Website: macys
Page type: added-to-cart
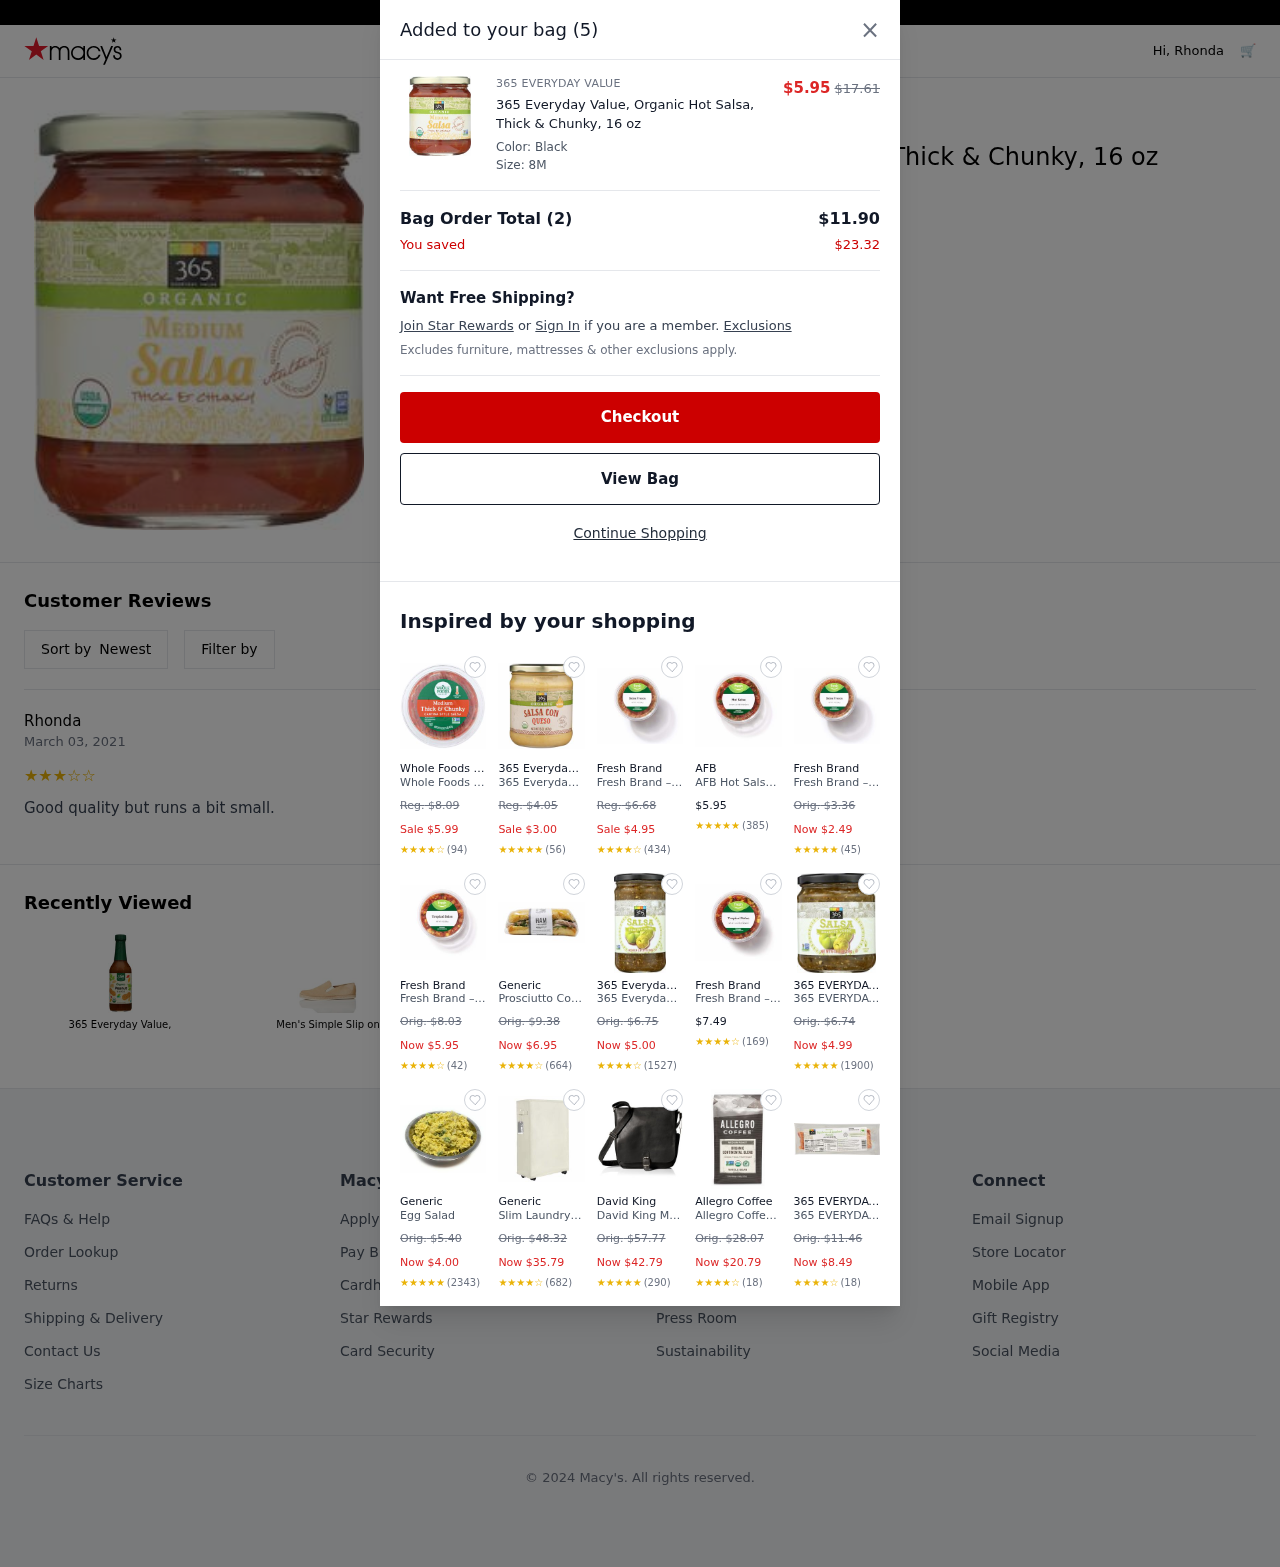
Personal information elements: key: PII_FIRSTNAME
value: Rhonda
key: PII_REVIEW
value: Good quality but runs a bit small.
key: PII_USER_RATING
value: ★
★
★
★
☆
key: PII_USER_RATING
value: ★
★
★
★
★
Product elements: key: PRODUCT1_BRAND
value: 365 Everyday Value
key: PRODUCT1_NAME
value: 365 Everyday Value, Organic Hot Salsa, Thick & Chunky, 16 oz
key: PRODUCT1_PRICE
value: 5.95
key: PRODUCT18_NAME
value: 365 Everyday Value,
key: PRODUCT19_NAME
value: Men's Simple Slip on
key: PRODUCT1_ORIGINAL_PRICE
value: $17.61
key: PRODUCT2_BRAND
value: Whole Foods Market
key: PRODUCT2_NAME
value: Whole Foods Market, Salsa Medium Cantina Style, 16 Ounce
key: PRODUCT2_ORIGINAL_PRICE
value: Reg. $8.09
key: PRODUCT2_PRICE
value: Sale $5.99
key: PRODUCT2_RATING
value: ★
★
★
★
☆
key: PRODUCT2_NUM_RATINGS
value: (94)
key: PRODUCT3_BRAND
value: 365 Everyday Value
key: PRODUCT3_NAME
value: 365 Everyday Value, Organic Salsa Con Queso, 15 Oz
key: PRODUCT3_ORIGINAL_PRICE
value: Reg. $4.05
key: PRODUCT3_PRICE
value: Sale $3.00
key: PRODUCT3_RATING
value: ★
★
★
★
★
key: PRODUCT3_NUM_RATINGS
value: (56)
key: PRODUCT4_BRAND
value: Fresh Brand
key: PRODUCT4_NAME
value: Fresh Brand – Salsa Fresca, 14 oz
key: PRODUCT4_ORIGINAL_PRICE
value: Reg. $6.68
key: PRODUCT4_PRICE
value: Sale $4.95
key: PRODUCT4_RATING
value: ★
★
★
★
☆
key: PRODUCT4_NUM_RATINGS
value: (434)
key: PRODUCT5_BRAND
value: AFB
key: PRODUCT5_NAME
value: AFB Hot Salsa, 17 oz
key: PRODUCT5_PRICE
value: $5.95
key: PRODUCT5_RATING
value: ★
★
★
★
★
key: PRODUCT5_NUM_RATINGS
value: (385)
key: PRODUCT6_BRAND
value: Fresh Brand
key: PRODUCT6_NAME
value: Fresh Brand – Salsa Fresca, 14 oz
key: PRODUCT6_ORIGINAL_PRICE
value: Orig. $3.36
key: PRODUCT6_PRICE
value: Now $2.49
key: PRODUCT6_RATING
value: ★
★
★
★
★
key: PRODUCT6_NUM_RATINGS
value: (45)
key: PRODUCT7_BRAND
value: Fresh Brand
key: PRODUCT7_NAME
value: Fresh Brand – Tropical Salsa, 9 oz
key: PRODUCT7_ORIGINAL_PRICE
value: Orig. $8.03
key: PRODUCT7_PRICE
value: Now $5.95
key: PRODUCT7_RATING
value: ★
★
★
★
☆
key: PRODUCT7_NUM_RATINGS
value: (42)
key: PRODUCT8_BRAND
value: Generic
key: PRODUCT8_NAME
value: Prosciutto Cotto Ham & Salsa Verde Sandwich, 9.63 oz
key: PRODUCT8_ORIGINAL_PRICE
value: Orig. $9.38
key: PRODUCT8_PRICE
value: Now $6.95
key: PRODUCT8_RATING
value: ★
★
★
★
☆
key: PRODUCT8_NUM_RATINGS
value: (664)
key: PRODUCT9_BRAND
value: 365 Everyday Value
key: PRODUCT9_NAME
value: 365 Everyday Value, Roasted Verde Salsa, 24 oz
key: PRODUCT9_ORIGINAL_PRICE
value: Orig. $6.75
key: PRODUCT9_PRICE
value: Now $5.00
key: PRODUCT9_RATING
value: ★
★
★
★
☆
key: PRODUCT9_NUM_RATINGS
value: (1527)
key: PRODUCT10_BRAND
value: Fresh Brand
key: PRODUCT10_NAME
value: Fresh Brand – Tropical Salsa, 17 oz
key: PRODUCT10_PRICE
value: $7.49
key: PRODUCT10_RATING
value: ★
★
★
★
☆
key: PRODUCT10_NUM_RATINGS
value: (169)
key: PRODUCT11_BRAND
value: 365 EVERYDAY VALUE
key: PRODUCT11_NAME
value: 365 EVERYDAY VALUE Roasted Verde Salsa, 16 OZ
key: PRODUCT11_ORIGINAL_PRICE
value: Orig. $6.74
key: PRODUCT11_PRICE
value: Now $4.99
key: PRODUCT11_RATING
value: ★
★
★
★
★
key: PRODUCT11_NUM_RATINGS
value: (1900)
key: PRODUCT12_BRAND
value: Generic
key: PRODUCT12_NAME
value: Egg Salad
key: PRODUCT12_ORIGINAL_PRICE
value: Orig. $5.40
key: PRODUCT12_PRICE
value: Now $4.00
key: PRODUCT12_RATING
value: ★
★
★
★
★
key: PRODUCT12_NUM_RATINGS
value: (2343)
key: PRODUCT13_BRAND
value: Generic
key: PRODUCT13_NAME
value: Slim Laundry Basket on Wheels Tall Rolling Laundry Hamper Collapsible Dirty Clothes Hamper Thin Narr
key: PRODUCT13_ORIGINAL_PRICE
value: Orig. $48.32
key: PRODUCT13_PRICE
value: Now $35.79
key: PRODUCT13_RATING
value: ★
★
★
★
☆
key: PRODUCT13_NUM_RATINGS
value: (682)
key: PRODUCT14_BRAND
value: David King
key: PRODUCT14_NAME
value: David King Men's Vertical Messenger, Black
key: PRODUCT14_ORIGINAL_PRICE
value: Orig. $57.77
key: PRODUCT14_PRICE
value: Now $42.79
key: PRODUCT14_RATING
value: ★
★
★
★
★
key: PRODUCT14_NUM_RATINGS
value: (290)
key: PRODUCT15_BRAND
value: Allegro Coffee
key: PRODUCT15_NAME
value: Allegro Coffee Organic Continental Blend Whole Bean Coffee, 12 oz
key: PRODUCT15_ORIGINAL_PRICE
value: Orig. $28.07
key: PRODUCT15_PRICE
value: Now $20.79
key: PRODUCT15_RATING
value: ★
★
★
★
☆
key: PRODUCT15_NUM_RATINGS
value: (18)
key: PRODUCT16_BRAND
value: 365 EVERYDAY VALUE
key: PRODUCT16_NAME
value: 365 EVERYDAY VALUE Thick Cut Uncured Applewood Smoked Bacon, 18 OZ
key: PRODUCT16_ORIGINAL_PRICE
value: Orig. $11.46
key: PRODUCT16_PRICE
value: Now $8.49
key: PRODUCT16_RATING
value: ★
★
★
★
☆
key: PRODUCT16_NUM_RATINGS
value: (18)
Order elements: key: ORDER_DATE
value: March 03, 2021
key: ORDER_NUM_ITEMS
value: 5
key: ORDER_NUM_ITEMS
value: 2
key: ORDER_SUBTOTAL
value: $11.90
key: ORDER_SAVINGS
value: $23.32